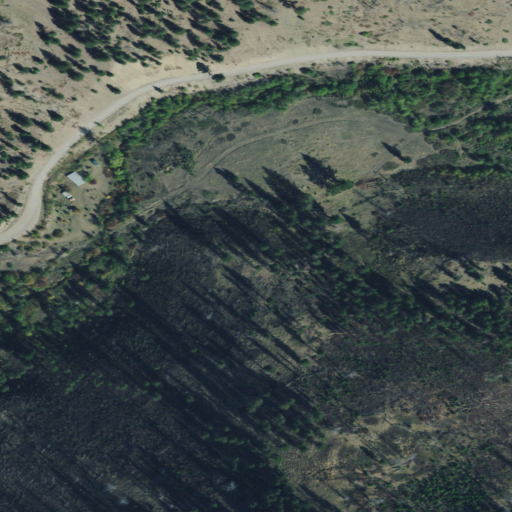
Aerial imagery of valley in Montana named Collins Gulch containing shrub, evergreen forest, and grassland